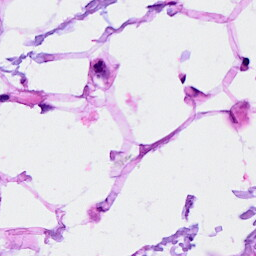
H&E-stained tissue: Breast